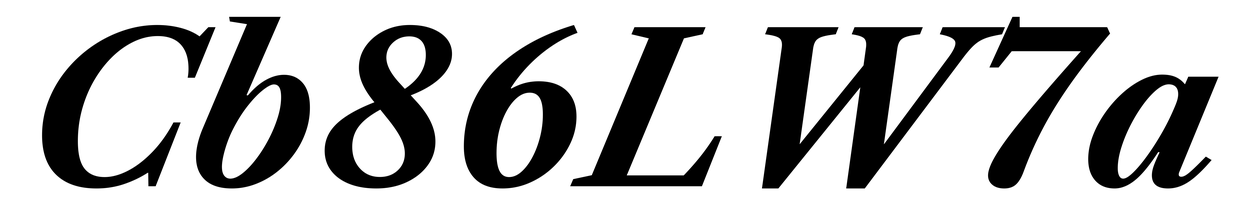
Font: LibreCaslonText-Italic_Bold_Italic